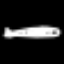
Label: airplane